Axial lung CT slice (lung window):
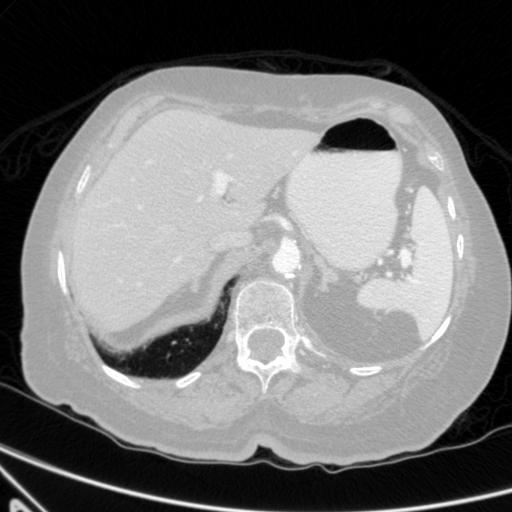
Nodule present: no